You are looking at a signal-to-image encoding: consecutive vibration samples arranged as the rows of a grayscale square. What is the most likely bearing condition (normal, inner_race, outer_race, ball)?
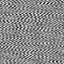
Answer: ball